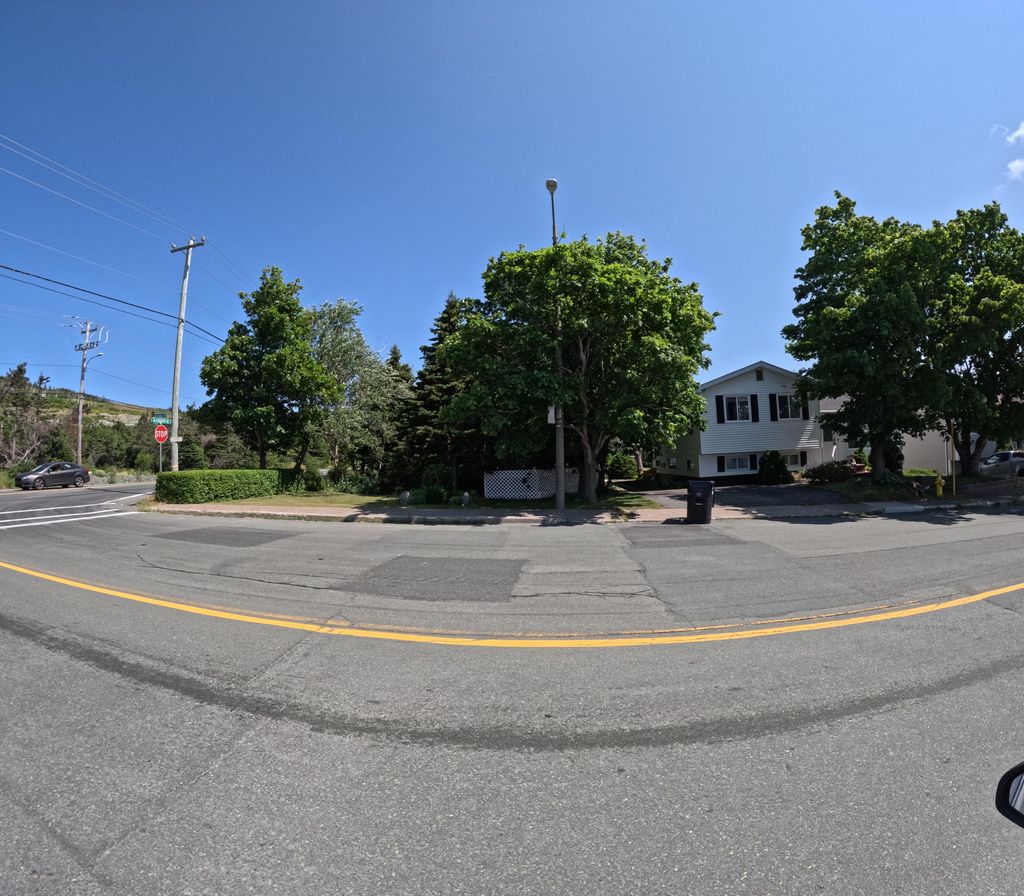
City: st_johns